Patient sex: M
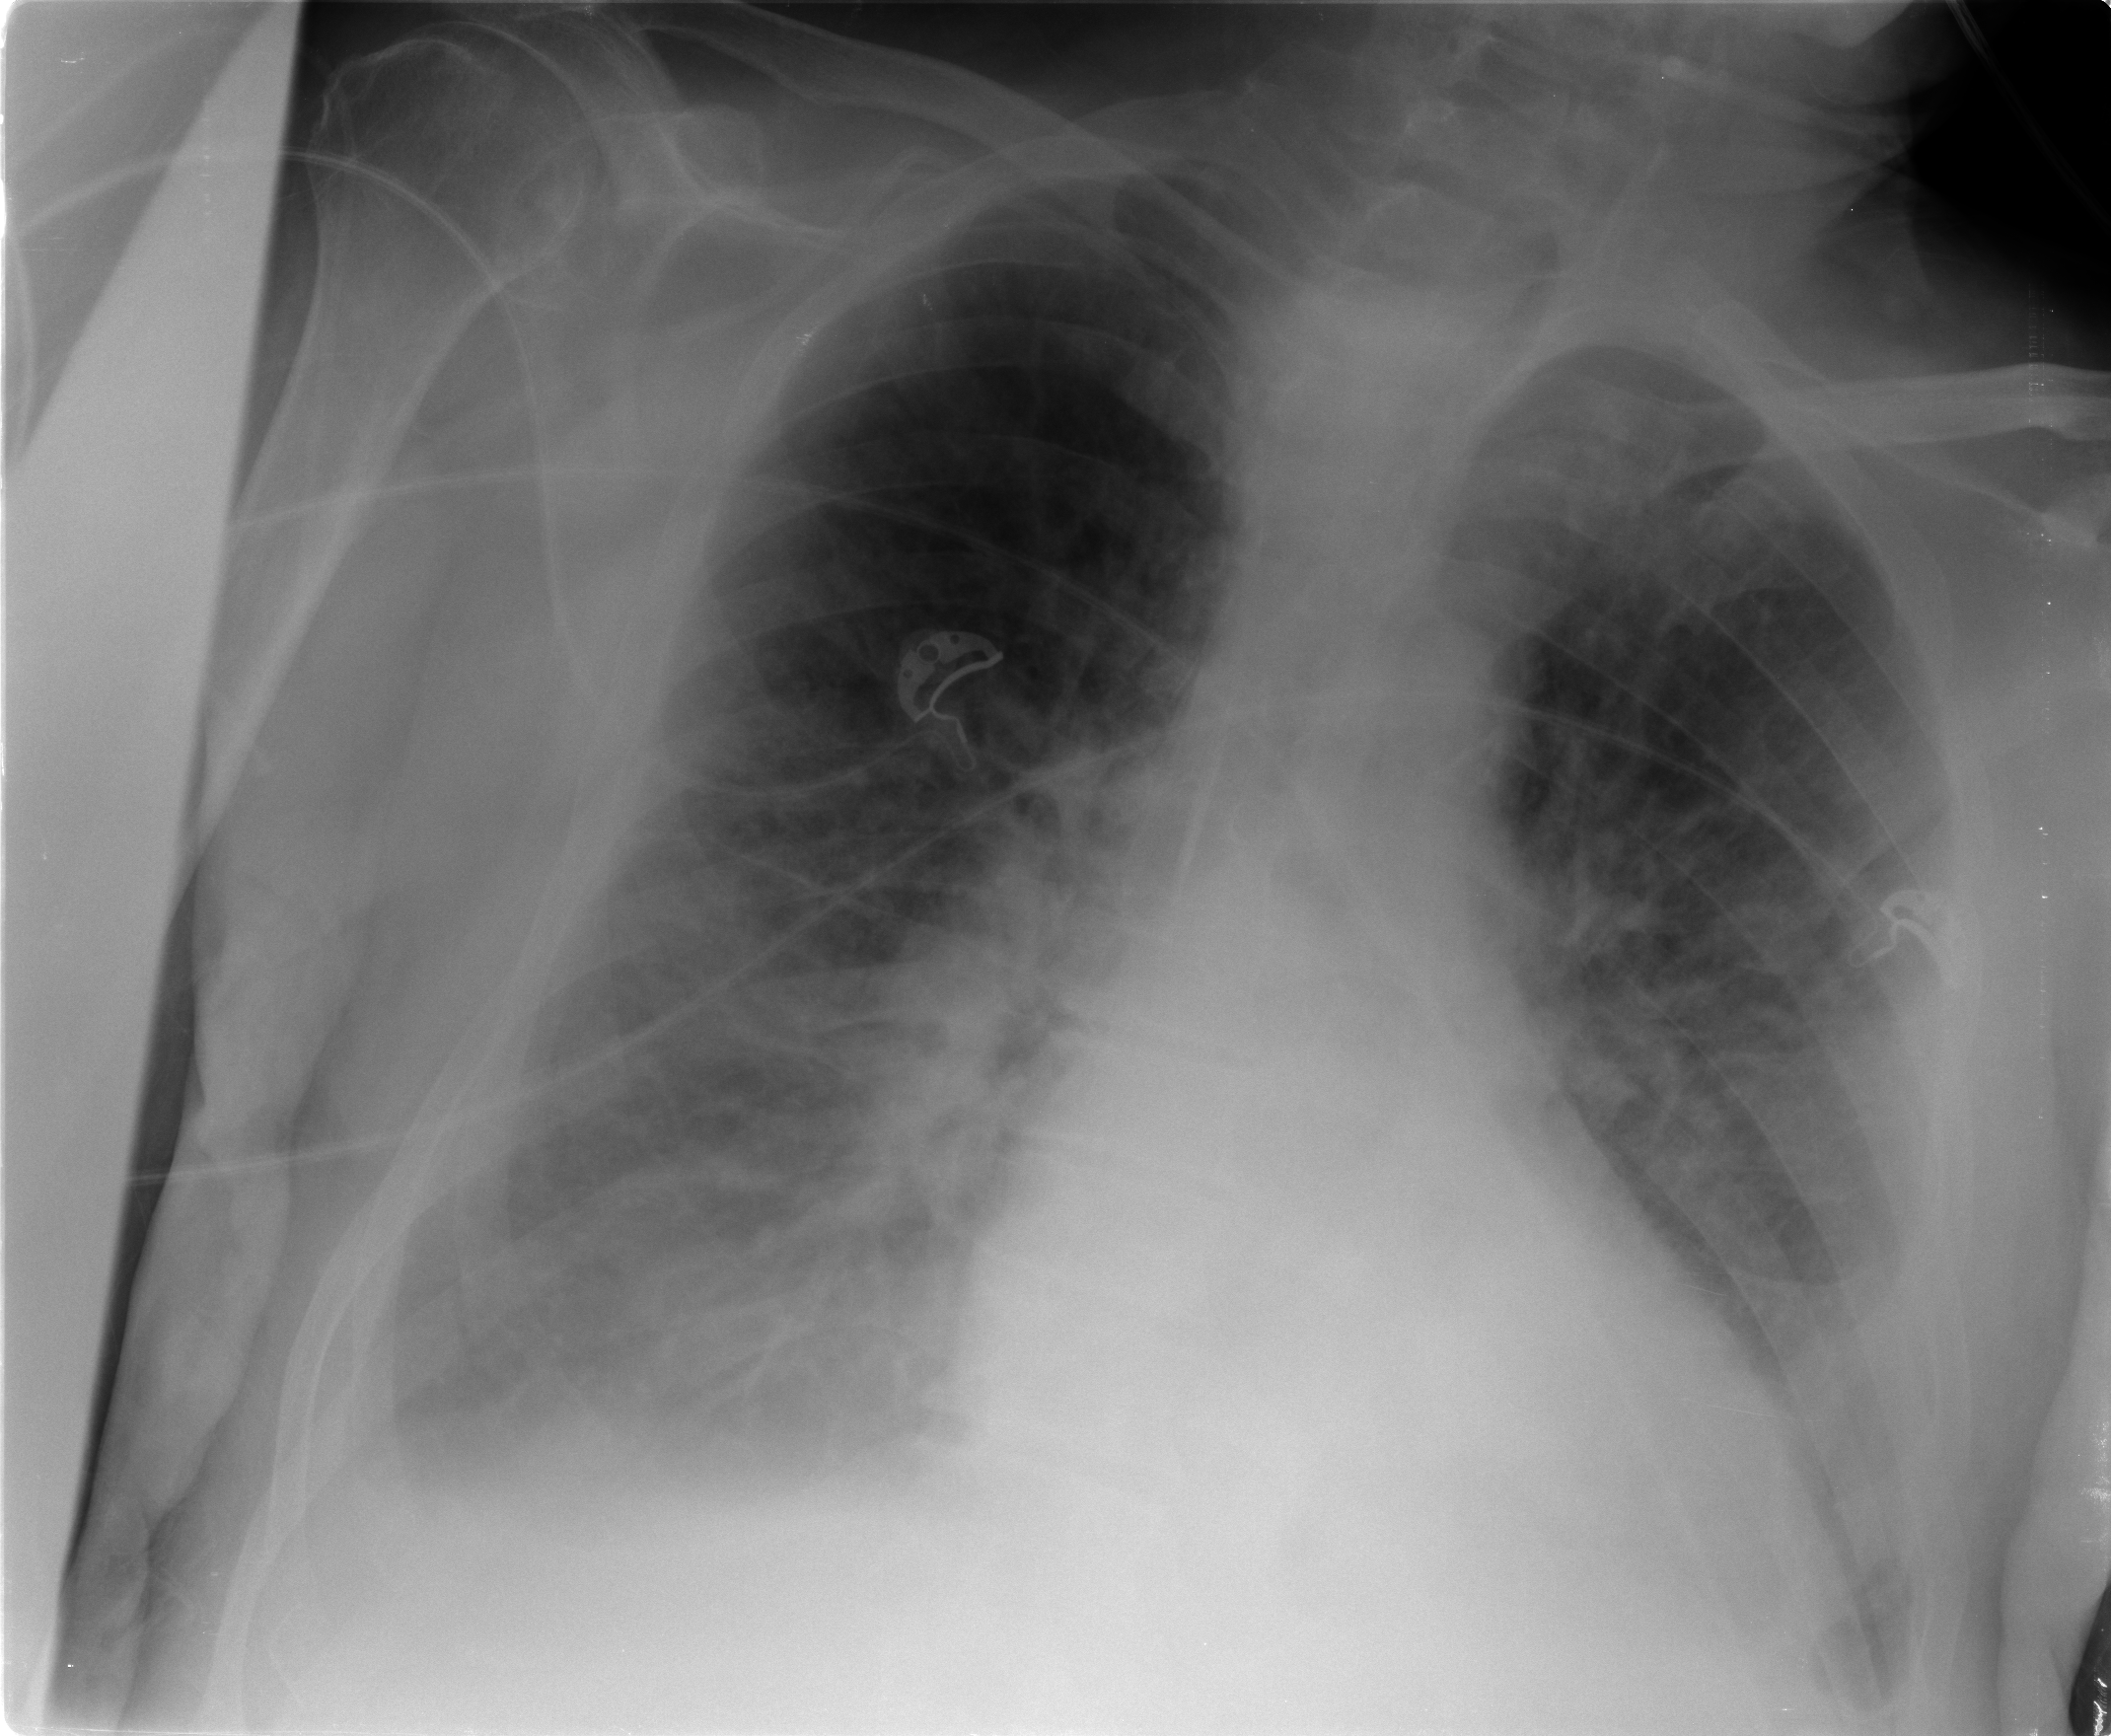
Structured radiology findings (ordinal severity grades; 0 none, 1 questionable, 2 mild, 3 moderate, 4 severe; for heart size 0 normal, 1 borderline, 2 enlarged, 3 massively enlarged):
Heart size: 2
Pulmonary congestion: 3
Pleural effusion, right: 3
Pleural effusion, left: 3
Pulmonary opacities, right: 2
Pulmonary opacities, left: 2
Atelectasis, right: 3
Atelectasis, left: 3